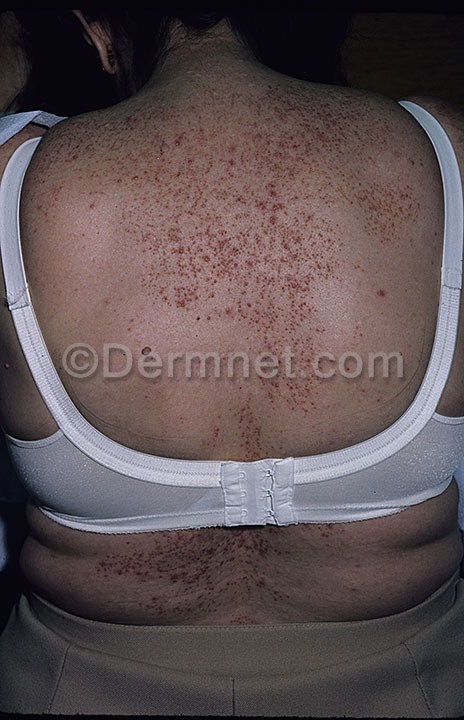
Disease: Bullous Disease Photos